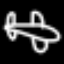
Label: airplane